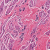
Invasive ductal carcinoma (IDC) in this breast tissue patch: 0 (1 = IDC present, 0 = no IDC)